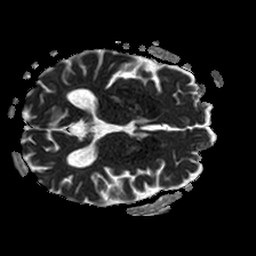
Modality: ADC
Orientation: axial
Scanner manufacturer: philips
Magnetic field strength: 1.5 T
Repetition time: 3.398 s
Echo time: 0.06922 s